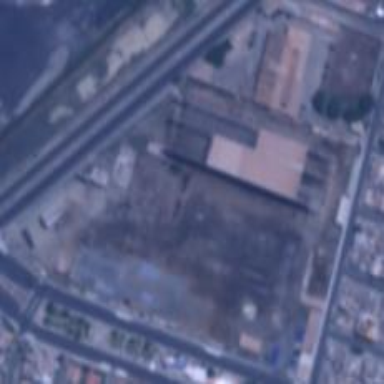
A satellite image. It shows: Industrial area.